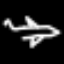
Label: airplane